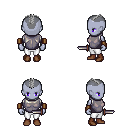
a pixel art fantasy rpg character, female body template, dark elf, purple skin, steel chest armor, white pants, gray short mohawk hairstyle, leather bracers, brown shoes, dagger, four views (front, back, left, right), 2x2 character sprite sheet, small pixel art, hard edges, no anti-aliasing